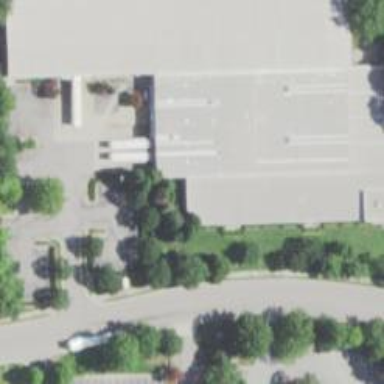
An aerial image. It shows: Commercial building.